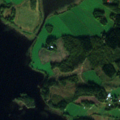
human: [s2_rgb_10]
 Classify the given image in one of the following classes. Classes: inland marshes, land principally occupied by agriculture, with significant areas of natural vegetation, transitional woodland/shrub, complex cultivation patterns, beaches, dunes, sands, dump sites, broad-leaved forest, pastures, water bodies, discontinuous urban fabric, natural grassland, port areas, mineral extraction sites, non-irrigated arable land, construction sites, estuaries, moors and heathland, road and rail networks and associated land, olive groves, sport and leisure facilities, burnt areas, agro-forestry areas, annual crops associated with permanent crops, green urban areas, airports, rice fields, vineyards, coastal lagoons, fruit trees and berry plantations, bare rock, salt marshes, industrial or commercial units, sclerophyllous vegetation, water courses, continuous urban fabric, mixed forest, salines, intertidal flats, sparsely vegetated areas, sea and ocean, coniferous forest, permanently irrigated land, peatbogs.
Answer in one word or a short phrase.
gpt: land principally occupied by agriculture, with significant areas of natural vegetation, coniferous forest, mixed forest, water bodies